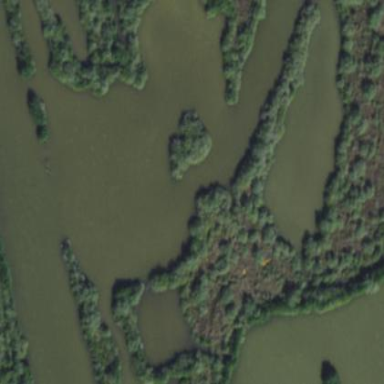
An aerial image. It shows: Mangrove wetland area.